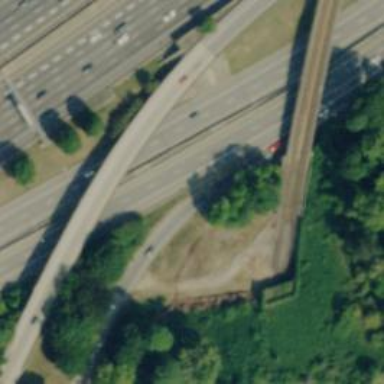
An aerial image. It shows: Motorway link bridge.